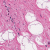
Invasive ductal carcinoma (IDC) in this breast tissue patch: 0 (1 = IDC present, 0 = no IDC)